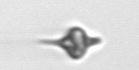
Label: Euglena